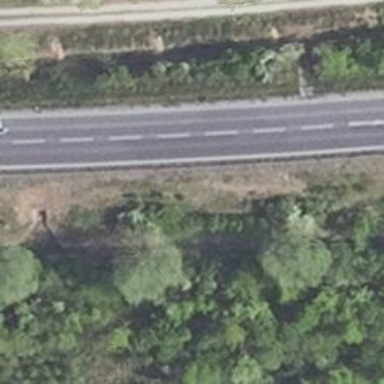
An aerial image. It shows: Primary highway that is motorroad.